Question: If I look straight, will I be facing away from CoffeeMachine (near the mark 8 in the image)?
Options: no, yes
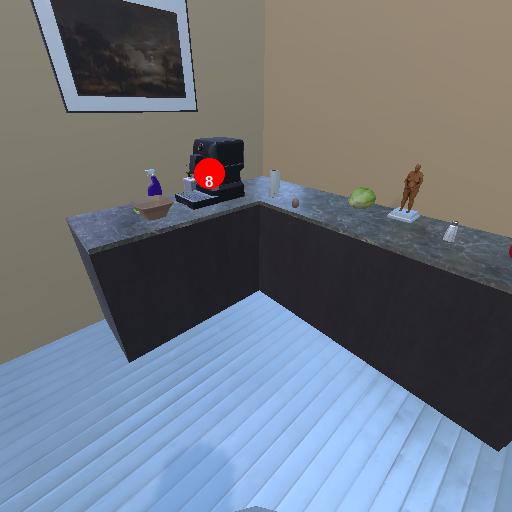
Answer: no